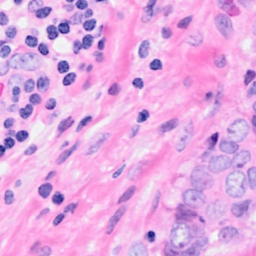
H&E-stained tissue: Breast